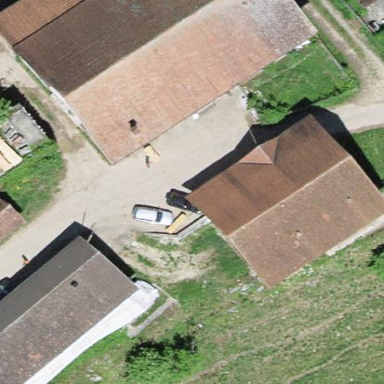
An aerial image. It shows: Farmyard area.